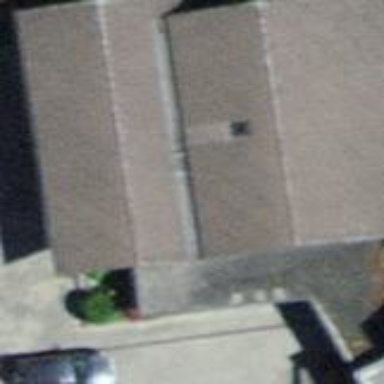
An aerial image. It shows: Detached building.